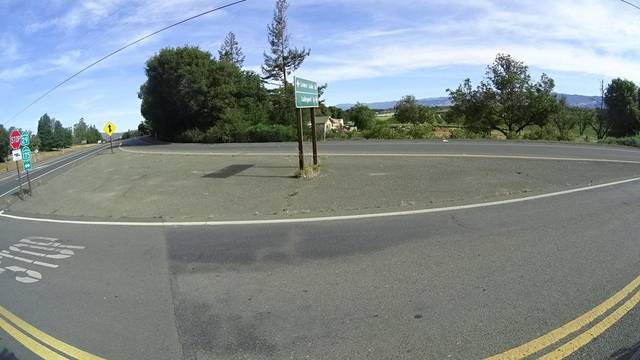
Region: United States
Coordinates: 38.982, -122.853